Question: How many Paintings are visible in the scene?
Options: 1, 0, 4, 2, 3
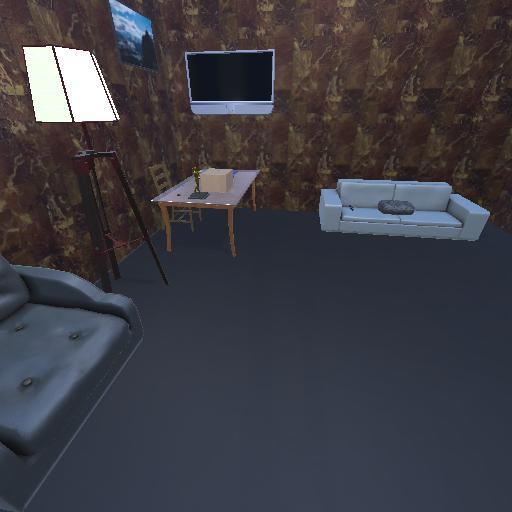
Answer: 1